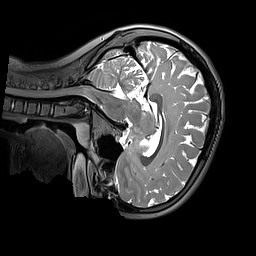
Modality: T2w
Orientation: sagittal
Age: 10
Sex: female
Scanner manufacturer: siemens
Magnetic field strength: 3 T
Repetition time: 3.2 s
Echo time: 0.408 s